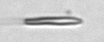
Label: fiber